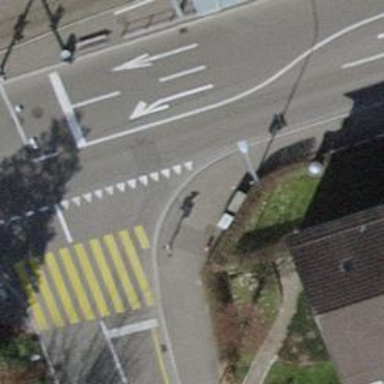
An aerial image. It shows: Power utility street cabinet.